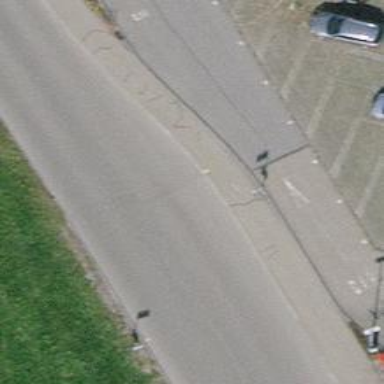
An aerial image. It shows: Bus stop with platform for public transport.